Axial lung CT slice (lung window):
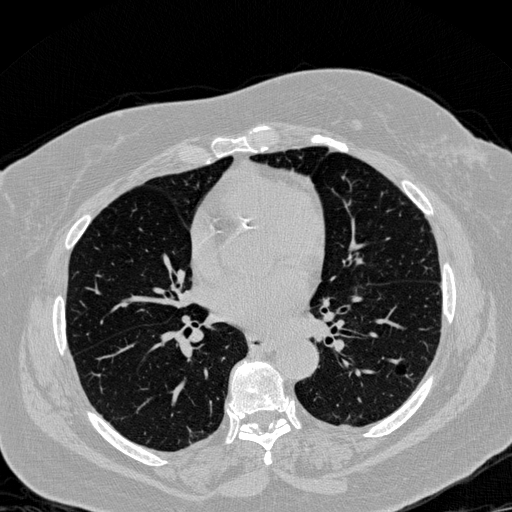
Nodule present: no